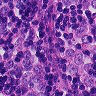
Metastatic tissue present: yes